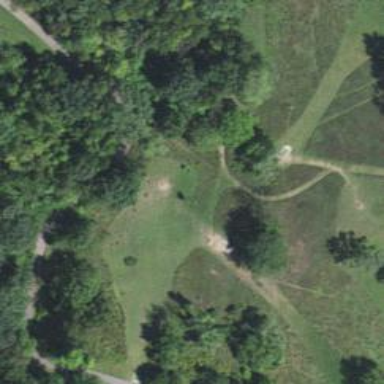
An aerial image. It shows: Disc golf tee.